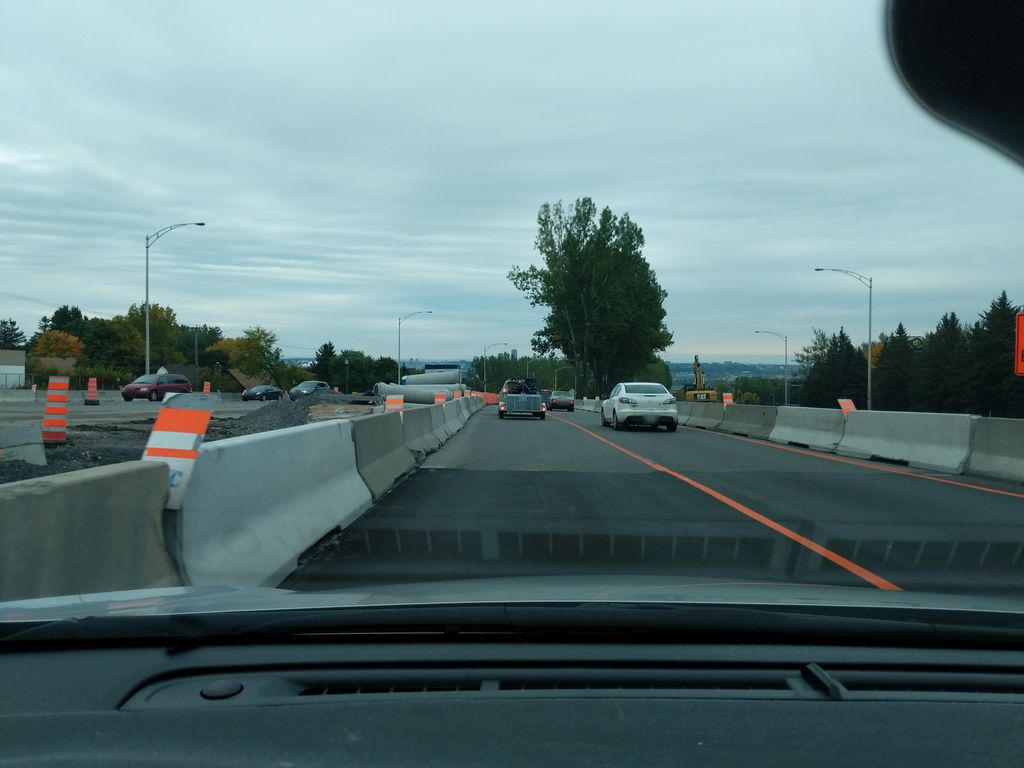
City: quebec_city